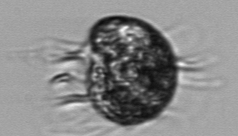
Label: Pelagostrobilidium